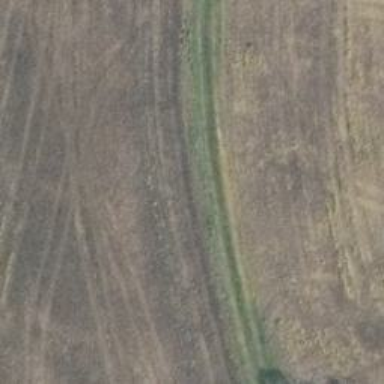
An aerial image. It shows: Track with very rough surface.